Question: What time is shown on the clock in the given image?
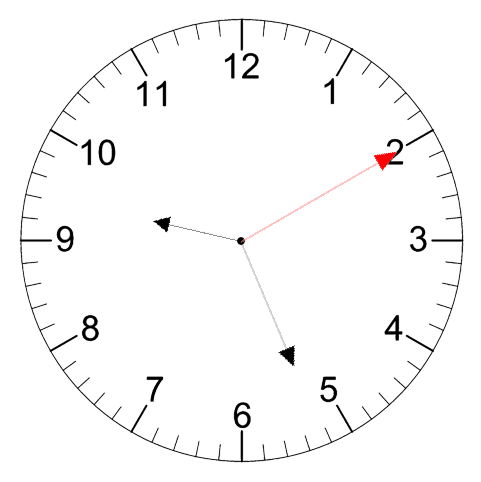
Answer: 09:26:10